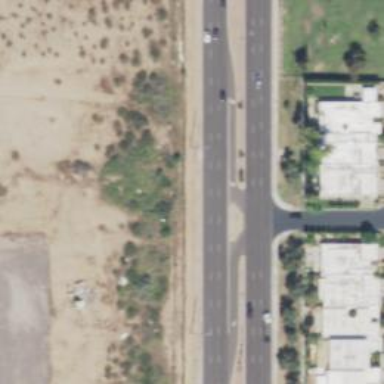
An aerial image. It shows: Primary link road with asphalt surface.